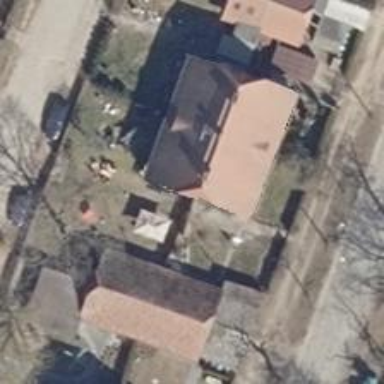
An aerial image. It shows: Simple and straightforward house.